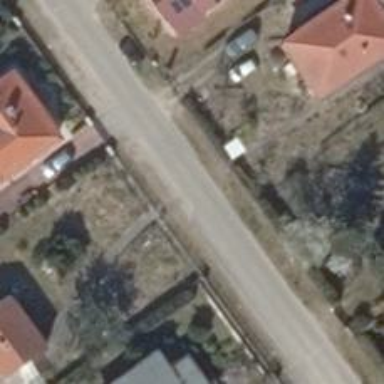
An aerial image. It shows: Footway along the road.